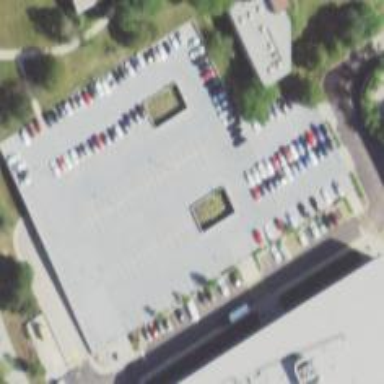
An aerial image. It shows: Multi-storey parking building.